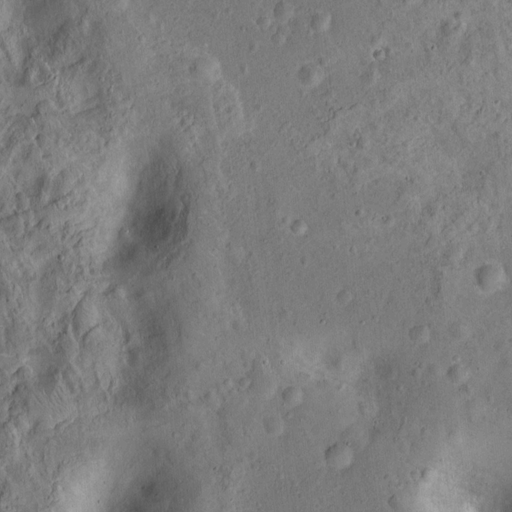
Objects detected: cone, cone, cone, cone